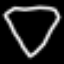
Label: diamond